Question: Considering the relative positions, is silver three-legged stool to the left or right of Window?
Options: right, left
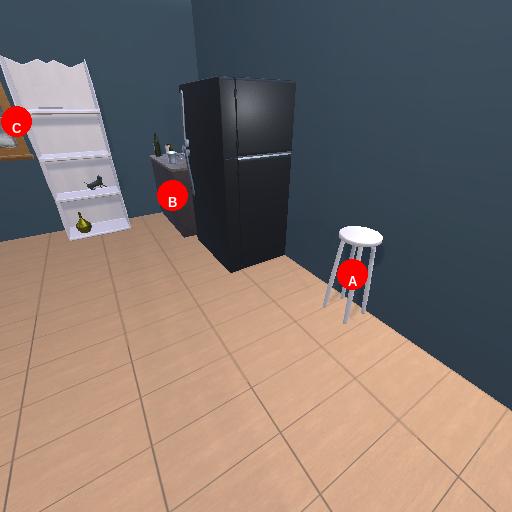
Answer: right